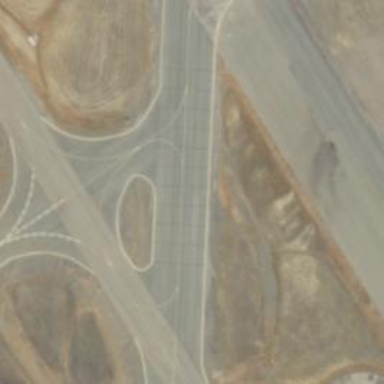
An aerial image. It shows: View of taxiway at the airport.